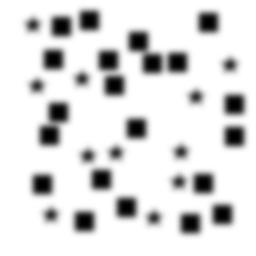
Squares: 21
Triangles: 0
Stars: 11
Total shapes: 32